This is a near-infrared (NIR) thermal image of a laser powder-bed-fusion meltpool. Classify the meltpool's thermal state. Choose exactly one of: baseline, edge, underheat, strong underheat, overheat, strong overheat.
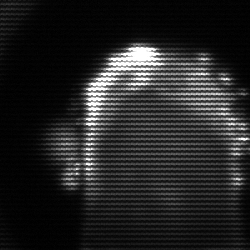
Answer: baseline